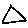
Label: triangle